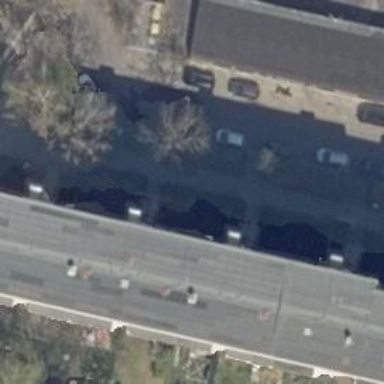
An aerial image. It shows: Concrete footway.